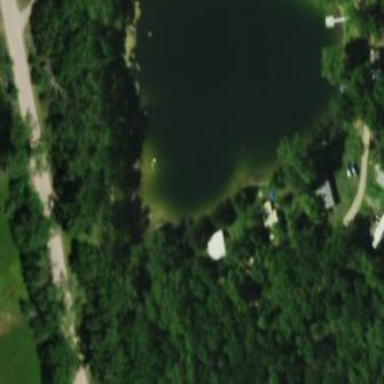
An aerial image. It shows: Serene pond surrounded by nature.